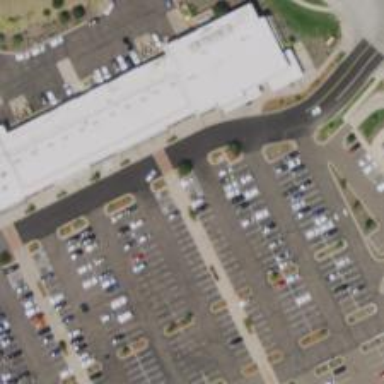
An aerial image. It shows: Parking space.